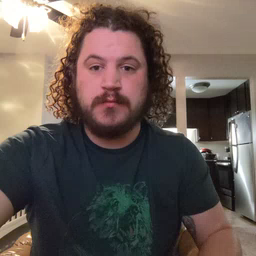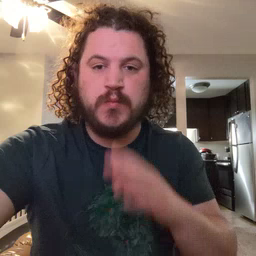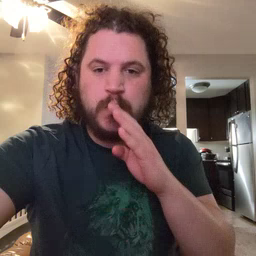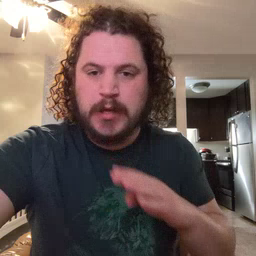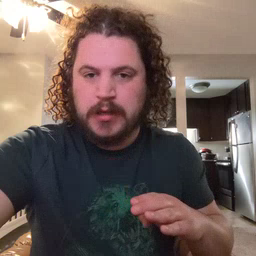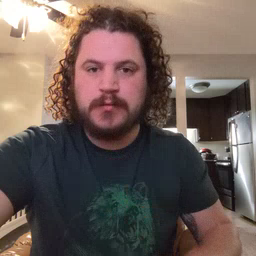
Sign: quiet